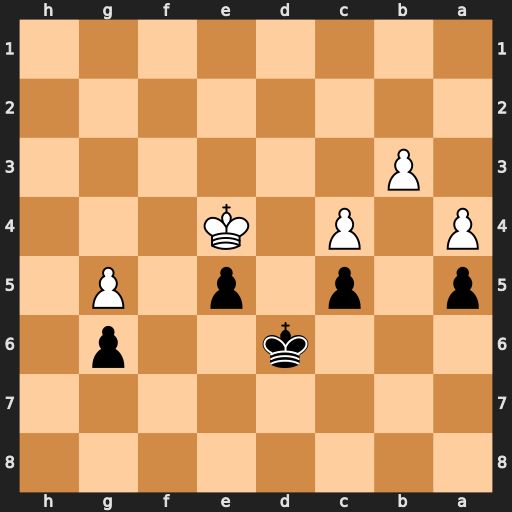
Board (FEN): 8/8/3k2p1/p1p1p1P1/P1P1K3/1P6/8/8
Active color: b
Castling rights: -
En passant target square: -
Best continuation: Ke6 Ke3 Kf5